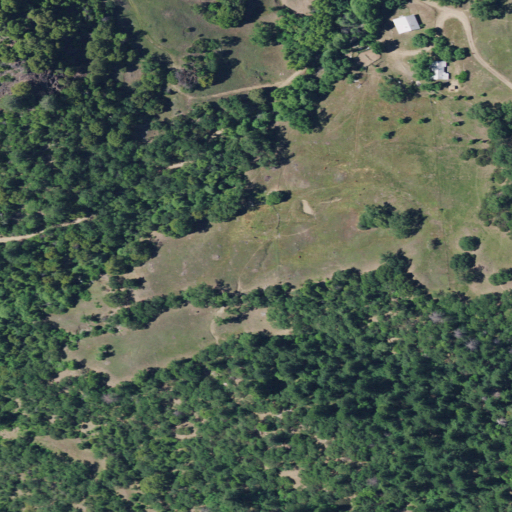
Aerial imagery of plain(s) in California named Skunk Flat containing shrub, mixed forest, grassland, open development, evergreen forest, and deciduous forest